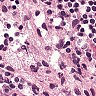
Metastatic tissue present: no